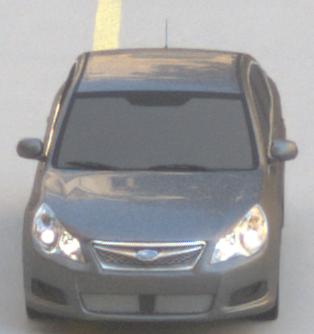
Make: Subaru
Model: Legacy 2.0R
Detailed model: Legacy (IV) Limousine
Model produced from: 2007/09
Model produced until: 2008/10
Doors: 4
Color: gray
Road condition: dry road
Daytime: morning or afternoon
Contrast: low contrast